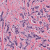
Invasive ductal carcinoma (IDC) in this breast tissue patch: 1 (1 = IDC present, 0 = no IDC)